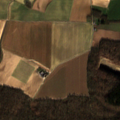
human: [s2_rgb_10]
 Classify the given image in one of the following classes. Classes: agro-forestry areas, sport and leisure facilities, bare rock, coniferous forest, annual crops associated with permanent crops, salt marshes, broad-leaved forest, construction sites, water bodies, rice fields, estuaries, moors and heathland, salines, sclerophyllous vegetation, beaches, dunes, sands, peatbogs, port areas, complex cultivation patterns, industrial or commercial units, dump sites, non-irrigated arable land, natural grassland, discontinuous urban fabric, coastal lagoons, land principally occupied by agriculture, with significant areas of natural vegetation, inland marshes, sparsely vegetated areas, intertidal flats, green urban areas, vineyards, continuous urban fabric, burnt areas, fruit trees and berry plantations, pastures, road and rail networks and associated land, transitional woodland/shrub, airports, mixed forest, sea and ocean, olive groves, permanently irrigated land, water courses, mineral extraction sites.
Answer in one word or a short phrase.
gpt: non-irrigated arable land, complex cultivation patterns, broad-leaved forest, transitional woodland/shrub